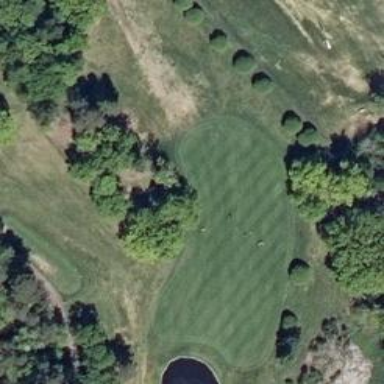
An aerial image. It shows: View of golf hole.